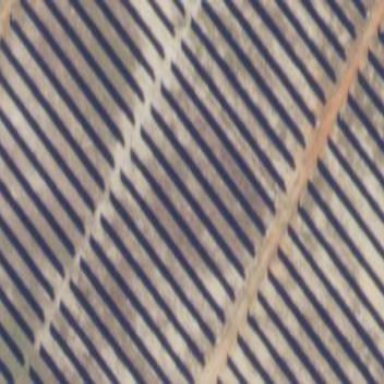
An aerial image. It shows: Solar power generator using photovoltaic panels.